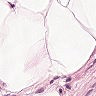
Metastatic tissue present: no